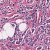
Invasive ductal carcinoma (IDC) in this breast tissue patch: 1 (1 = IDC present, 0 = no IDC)